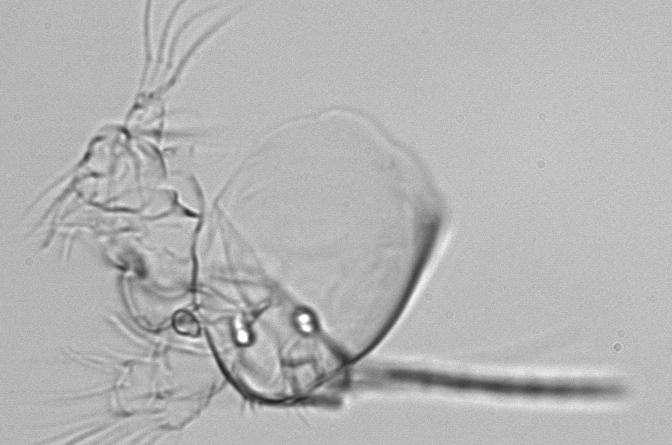
Label: zooplankton